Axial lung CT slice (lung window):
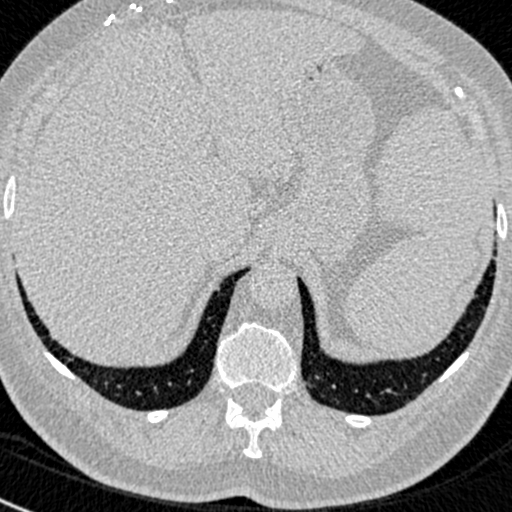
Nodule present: no